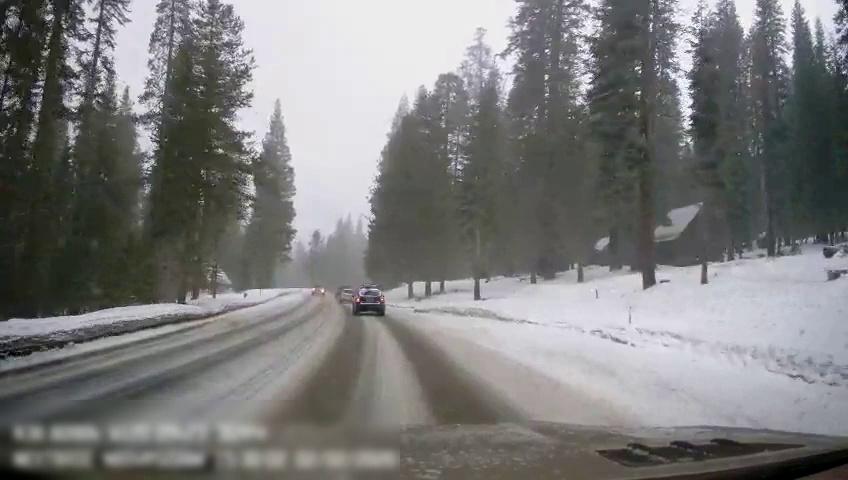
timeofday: Day
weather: Snowy
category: Drivable Space
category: Vehicles | SUV
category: Vehicles | Car
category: Vehicles | SUV